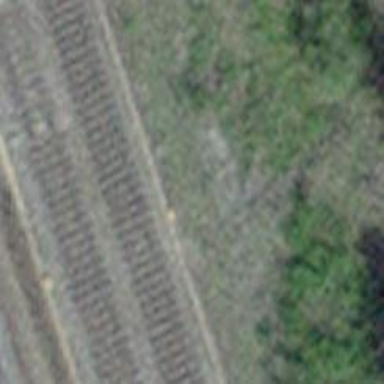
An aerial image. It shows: Railway crossover.